Interaction volume radius: 10 \u00c5
Interaction volume height: 30 \u00c5
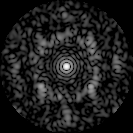
Disorder parameter: 0.6811